Question: I want to make a color overlay using two gray value images, each showing a single "signal peak". In order to only have the peak appear in the overlay and not the background, I created a blue color map with an alpha channel that is ramped from 0 to 1. Using 'imshow()', I expected to see transparent color, but I see a gray halo around the peak. I played around with this problem for quite a while, but I just can't figure out what I need to do to get rid of that gray halo. Any help on making the desired type of overlays would be greatly appreciated.
Here's some code that produces the problem:
'''
import numpy as np
import matplotlib.pyplot as plt
import matplotlib.colors as cols
n = 41
# make Gaussian signal peaks
x = np.linspace(-1,1,n)
xx, yy = np.meshgrid(x,x)
b = 0.3
d = -0.3 # diagonal displacement
p1 = np.exp(-((xx-d)**2 + (yy-d)**2)/b**2)
p2 = np.exp(-((xx+d)**2 + (yy+d)**2)/b**2)
# make custom colormap
cdict = {'red': ((0.0, 0.0, 0.0),
(1.0, 0.3, 0.3)),
'green': ((0.0, 0.0, 0.0),
(1.0, 0.5, 0.5)),
'blue': ((0.0, 0.0, 0.0),
(1.0, 1.0, 1.0))}
myBu = cols.LinearSegmentedColormap('myBu',cdict,256)
# add ramp alpha channel
myBuT = cols.LinearSegmentedColormap('myBuT',cdict,256)
myBuT._init()
alphas = np.linspace(0, 1, 256+3)
myBuT._lut[:,-1] = alphas
# plot
plt.close('all')
plt.subplot(1,3,1)
plt.imshow(p1, cmap='copper')
plt.subplot(1,3,2)
plt.imshow(p2, cmap=myBu)
plt.subplot(1,3,3)
plt.imshow(p1, cmap='copper')
plt.imshow(p2, cmap=myBuT)
plt.show()
'''
You see the halo around the blue dot in the rightmost image produced by the code.
Here's what I obtain:

I use python 2.7.3, matplotlib 1.2.0, and I tried different GUIs (qt, wx, gtk), without any difference.
Moving to python 2.7.5 and matplotlib 1.3.1 solved the problem.
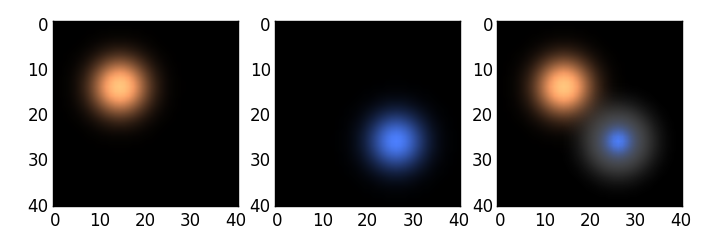
Answer: Your code works fine for me, it does not produce any grey halos. See attached image.

I used python 2.7.6 as shipped with WinPython, using matplotlib 1.3.1 in ipython notebook.